Field crop: tomato
Growth stage: 1
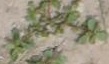
Species: portulaca